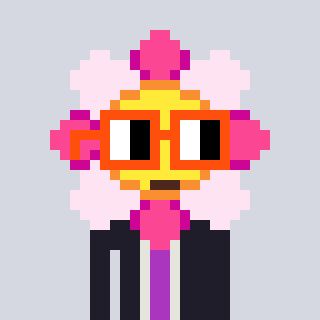
a pixel art character with square orange glasses, a flower-shaped head and a grayscale-colored body on a cool background